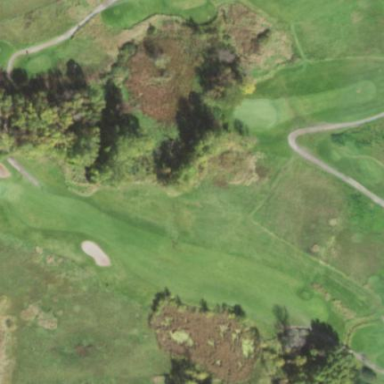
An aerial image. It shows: Area with grass used as rough in golf course.